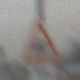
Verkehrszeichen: ReiterLinks
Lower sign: RichtungsangabeDurchPfeile2
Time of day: MorningAfternoon
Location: Outdoor (Suburban)
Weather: Overcast
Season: NotSpecified
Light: Natural